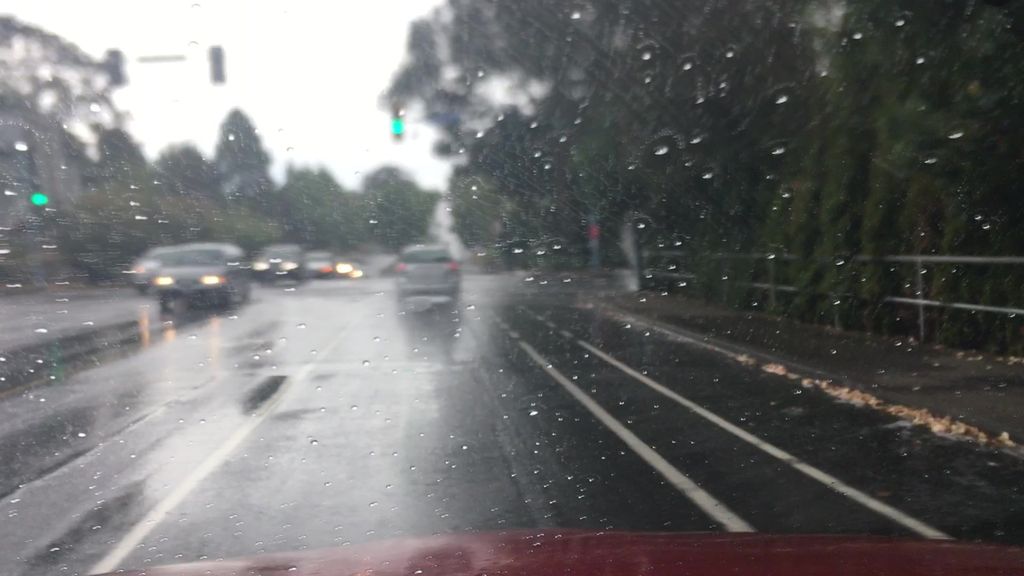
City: victoria